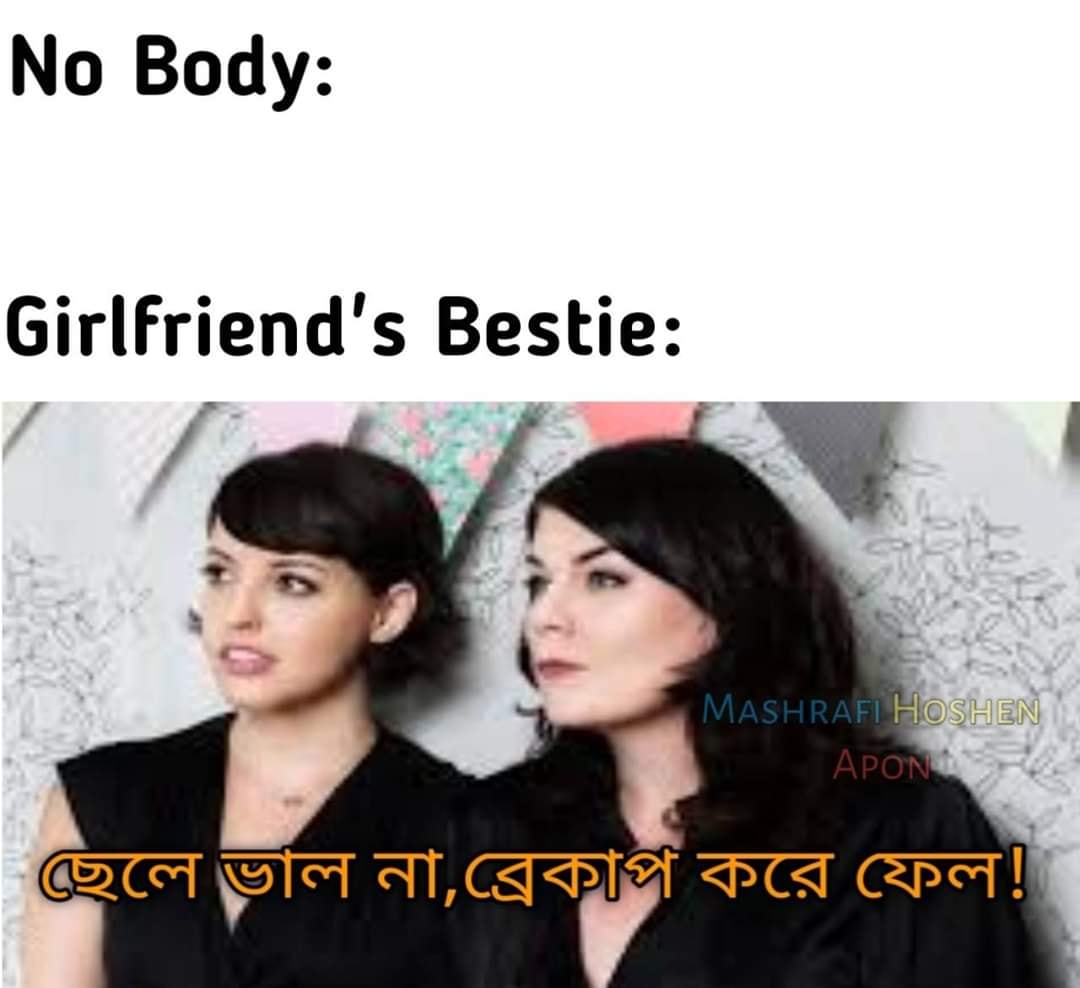
Caption: No Body:   Girlfriend's Bestie:  ছেলে ভাল না, ব্রেকাপ করে ফেল !
Label: hate